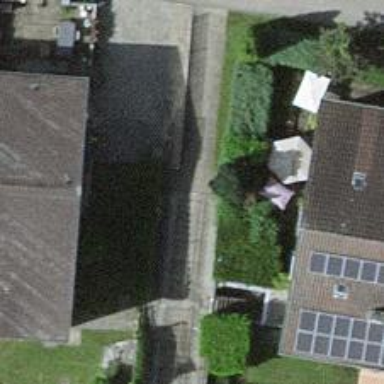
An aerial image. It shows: Concrete steps with ramp available for accessibility.